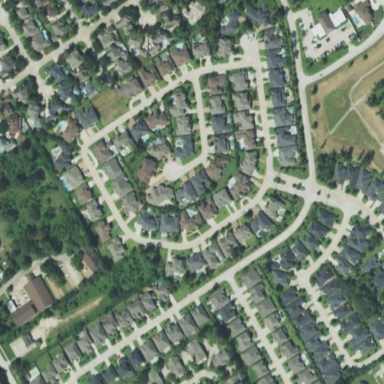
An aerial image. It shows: Residential neighbourhood consisting of single-family homes.